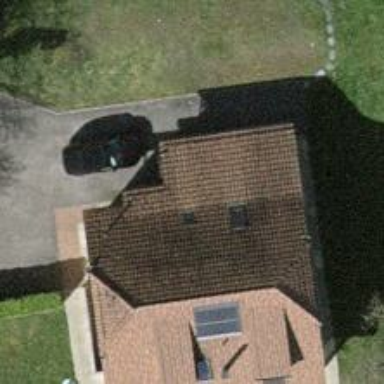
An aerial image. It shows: Residential building.